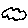
Label: cloud